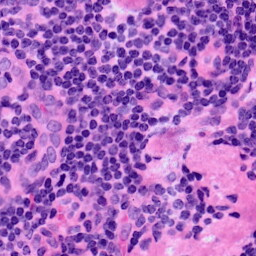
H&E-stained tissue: LymphNode